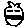
Label: cat